Question: I want to implement the share feature in my application just like page sharing in IE. When it came to email sharing, I wanted to display the list of email accounts before I launch the EmailComposeTask(), but I have 2 problems:
- I can't figure out how to retrieve the list of accounts that the user defined in 'email+accounts' settings: Gmail, Hotmail, outlook, ...- In the EmailComposeTask, I can't specify from which account I'm sending from programmatically
Any ideas ?

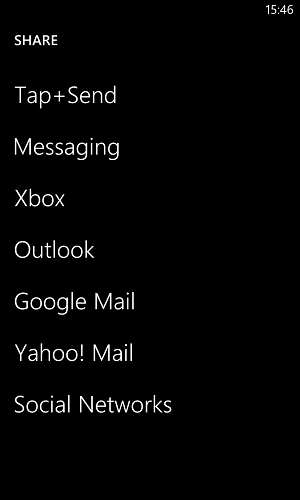
Answer: You can't retrieve the list of email accounts that the user defined with the current Windows Phone SDK (privacy reasons I guess).
The only way to send an email is via the 'EmailComposeTask'. If the user has multiple accounts registered, he will be prompted which one to use.